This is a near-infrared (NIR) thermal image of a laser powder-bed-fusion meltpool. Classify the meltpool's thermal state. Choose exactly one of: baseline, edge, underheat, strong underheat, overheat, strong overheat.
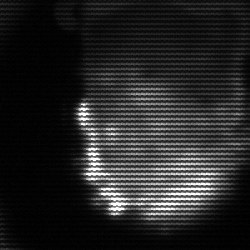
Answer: baseline